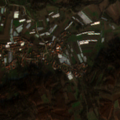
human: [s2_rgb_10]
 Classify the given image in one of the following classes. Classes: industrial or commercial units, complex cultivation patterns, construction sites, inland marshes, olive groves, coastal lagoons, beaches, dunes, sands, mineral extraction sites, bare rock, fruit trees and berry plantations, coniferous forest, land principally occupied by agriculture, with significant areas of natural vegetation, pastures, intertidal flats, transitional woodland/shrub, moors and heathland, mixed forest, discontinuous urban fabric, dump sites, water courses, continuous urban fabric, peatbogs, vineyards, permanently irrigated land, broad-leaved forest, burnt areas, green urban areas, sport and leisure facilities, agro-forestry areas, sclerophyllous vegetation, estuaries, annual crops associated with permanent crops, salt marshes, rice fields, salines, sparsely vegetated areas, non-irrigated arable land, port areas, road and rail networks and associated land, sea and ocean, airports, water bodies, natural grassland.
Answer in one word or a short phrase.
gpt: complex cultivation patterns, land principally occupied by agriculture, with significant areas of natural vegetation, broad-leaved forest